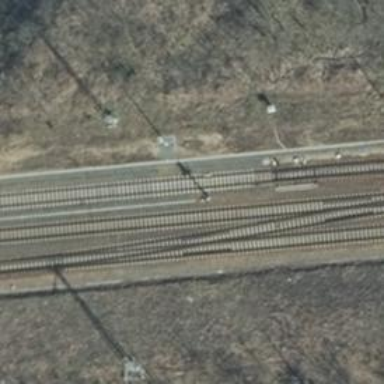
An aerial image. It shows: Rail siding with electrified contact lines.